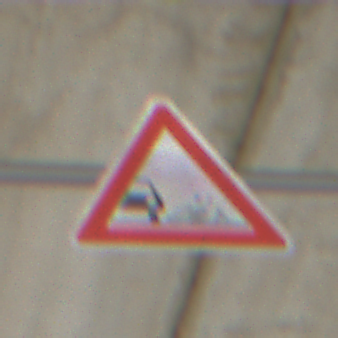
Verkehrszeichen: SplittSchotter
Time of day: MorningAfternoon
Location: Roofed (Suburban)
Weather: PartlyCloudy
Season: Winter
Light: Natural